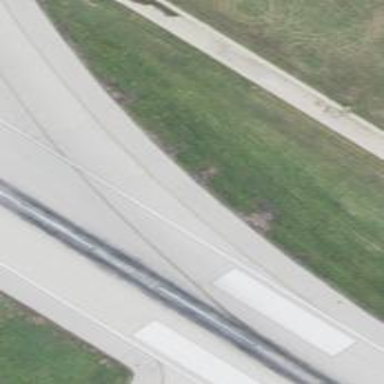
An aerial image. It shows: View of taxiway at the airport.